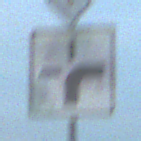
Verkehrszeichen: VerlaufVorfahrtsstrasse3
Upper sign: Vorfahrtsstrasse
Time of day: SunriseSunset
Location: Outdoor (Beach)
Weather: PartlyCloudy
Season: NotSpecified
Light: Natural